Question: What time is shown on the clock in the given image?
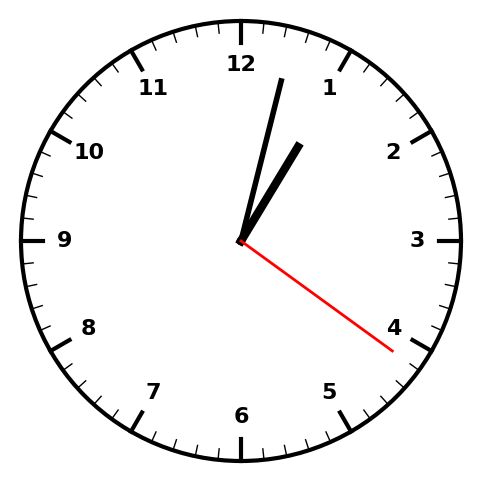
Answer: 01:02:21